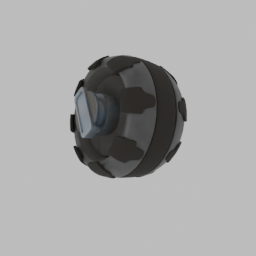
Label: nature